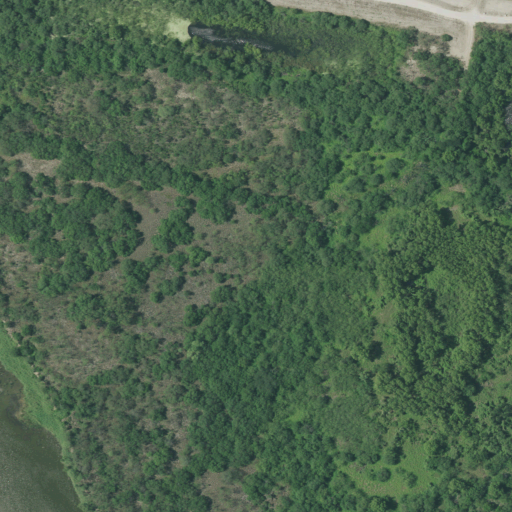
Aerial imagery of levee in Texas named King Banco Number 48 containing cultivated crops, mixed forest, herbaceous wetlands, woody wetlands, grassland, barren land, open water, shrub, and medium intensity development